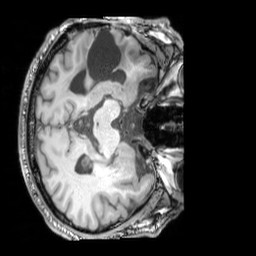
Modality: T1w
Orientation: axial
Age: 55
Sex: male
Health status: ill
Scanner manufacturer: siemens
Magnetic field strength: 3 T
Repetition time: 1.75 s
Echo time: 0.00418 s